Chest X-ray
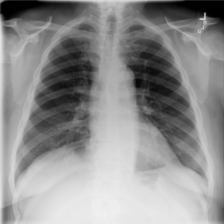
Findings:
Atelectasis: negative
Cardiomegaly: negative
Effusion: negative
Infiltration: negative
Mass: negative
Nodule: negative
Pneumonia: negative
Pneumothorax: negative
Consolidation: negative
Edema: negative
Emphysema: negative
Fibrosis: negative
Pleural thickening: negative
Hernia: negative